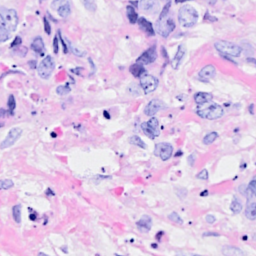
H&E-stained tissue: Breast